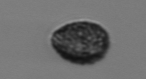
Label: Pseudochattonella_farcimen